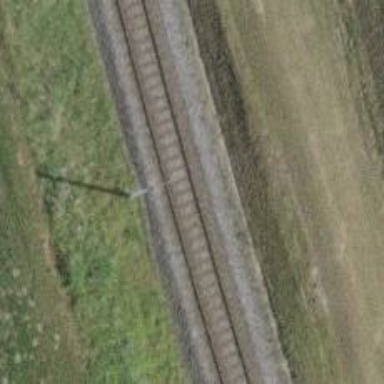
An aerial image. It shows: Single railway track with electrification through contact line.